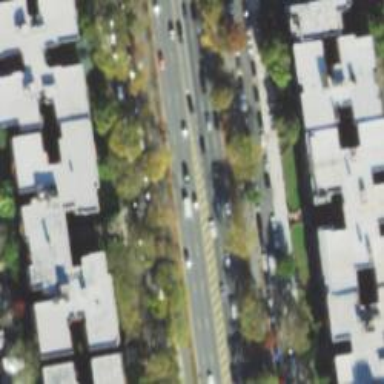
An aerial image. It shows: Primary road with asphalt surface. There is separate sidewalk.